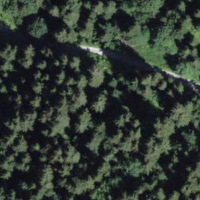
EUNIS habitat code: 43
Species observed at this site:
Myrrhis odorata
Silene dioica